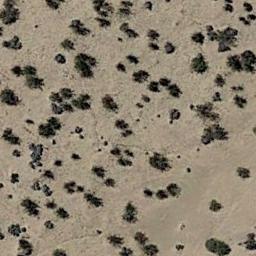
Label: chaparral